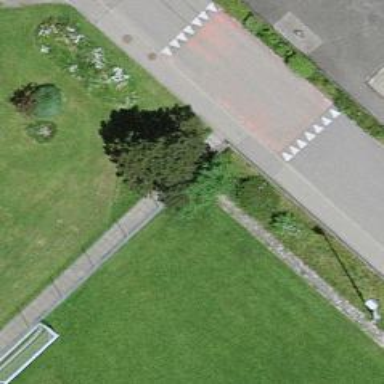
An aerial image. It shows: Road with steps.